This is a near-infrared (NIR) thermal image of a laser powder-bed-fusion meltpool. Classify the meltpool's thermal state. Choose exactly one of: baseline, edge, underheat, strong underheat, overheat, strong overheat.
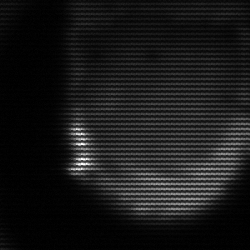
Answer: edge